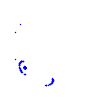
Particle: pion